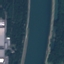
Land use / land cover: River